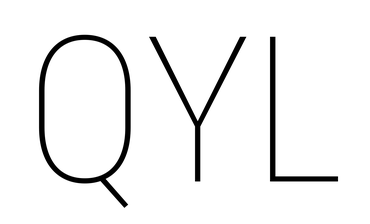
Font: Roboto_Condensed_Thin